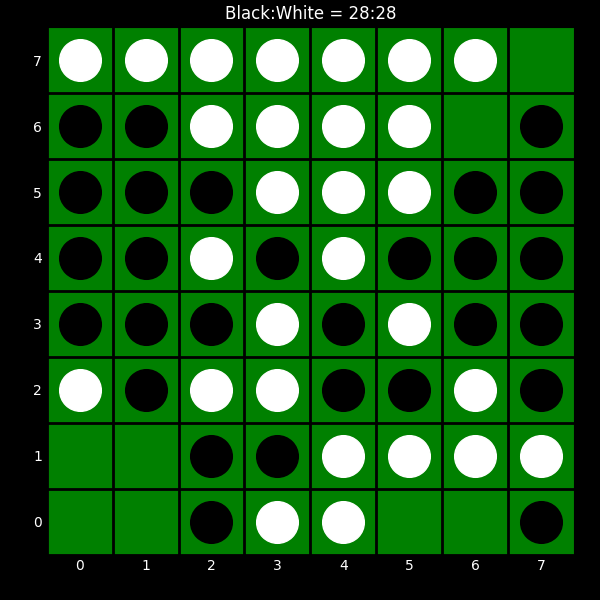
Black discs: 28
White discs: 28